Question: I was reading the Oracle documentation for regular expressions and I can't seem to find something that I can use to replace the for loop below. I have scraped the body of an html web page but I am left with the html tags as well. Is there a regex command that allows you to replace everything beginning with a "<" and ending with ">" ? Essentially deleting the html tags altogether? The for loop does work, I was just hoping that I could find something cleaner.

'''
char[] charWordsOfWebsite = wordsOfWebsite.toCharArray(); //wordsOfWebsite is the String I stored the html page into. Then store string as an array of characters.
boolean insideHTMLTag = false;
for (int i = 0; i <= charWordsOfWebsite.length-1 ; i++) { //This loop gets rid of all html tags
if (charWordsOfWebsite[i] == '<'){ //Beginning of html tag
charWordsOfWebsite[i] = ' ';
insideHTMLTag = true;
} else if (insideHTMLTag && charWordsOfWebsite[i] != '>'){ //Inside html tag
charWordsOfWebsite[i] = ' ';
} else if (charWordsOfWebsite[i] == '>'){ //End of html tag
charWordsOfWebsite[i] = ' ';
insideHTMLTag = false;
}
}
//Put char array into string, replace multiple white spaces with one white space, inverted regex replaces all characters except a-z, A-Z, 0-9, finally use setter to store the refined words string for later use.
setRefinedWordsOfWebsite(new String(charWordsOfWebsite).trim().replaceAll("\s{2,}", " ").replaceAll("[^a-zA-Z0-9\s]", ""));
'''
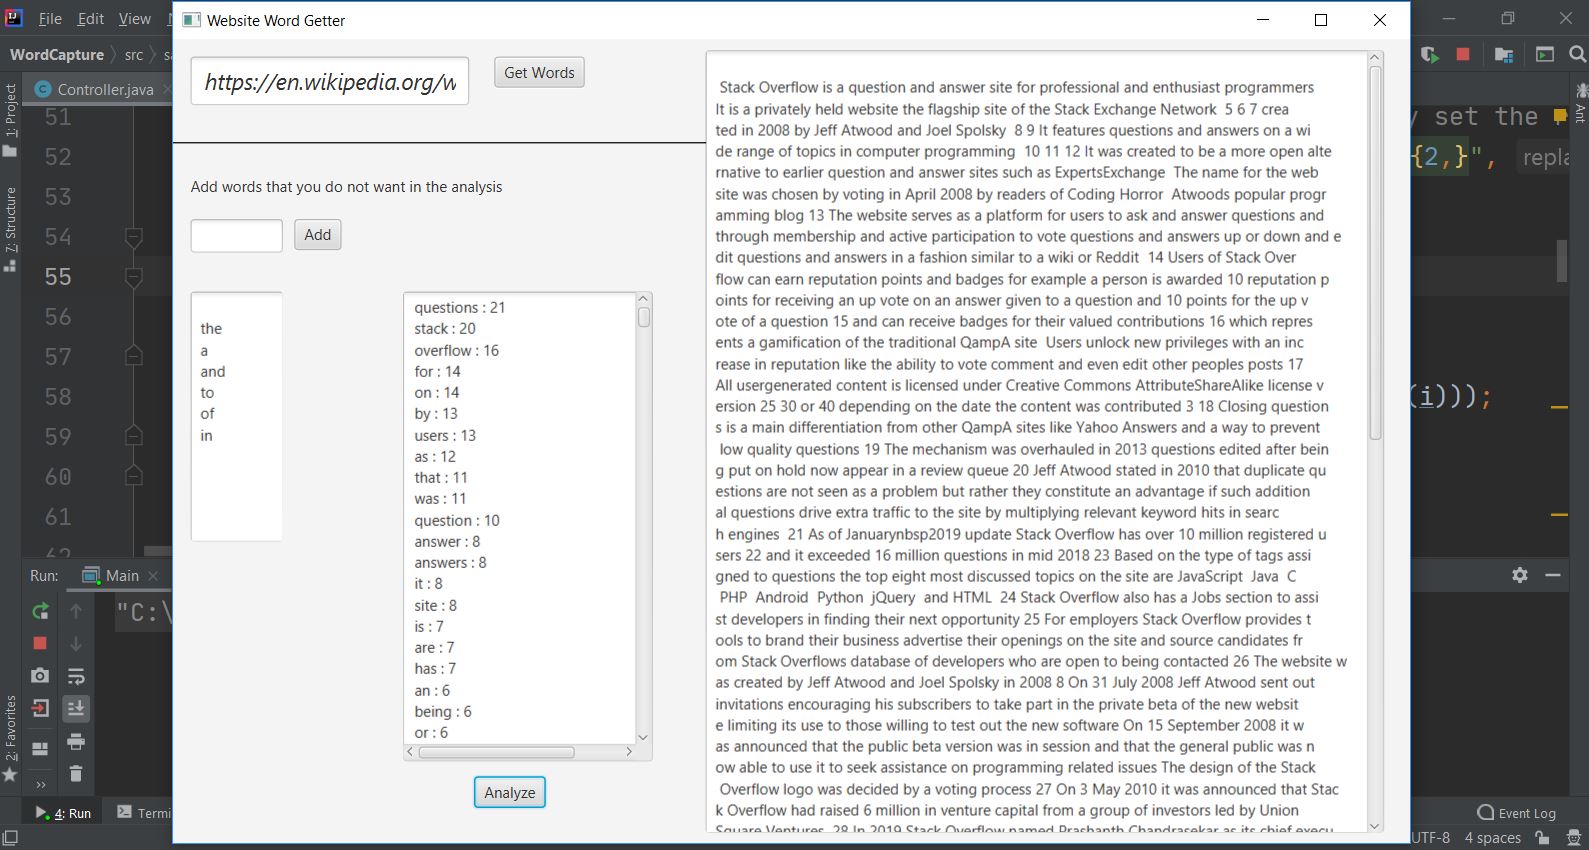
Answer: You can use the regex, '<<URL>.
'''
public class Main {
public static void main(String[] args) {
// Test string
String str="<html>
" +
"<head>
" +
" <title>Hello World</title>
" +
"</head>
" +
"<body>
" +
" The whole world is facing economic challenge due to Coronavirus pandemic.
" +
"</body>
" +
"</html>";
str = str.replaceAll("<[^>]+>", "");
System.out.println(str);
}
}
'''
'''
Hello World
The whole world is facing economic challenge due to Coronavirus pandemic.
'''
Check <URL> for another demo.
# Update:
Use the regex, <URL>.